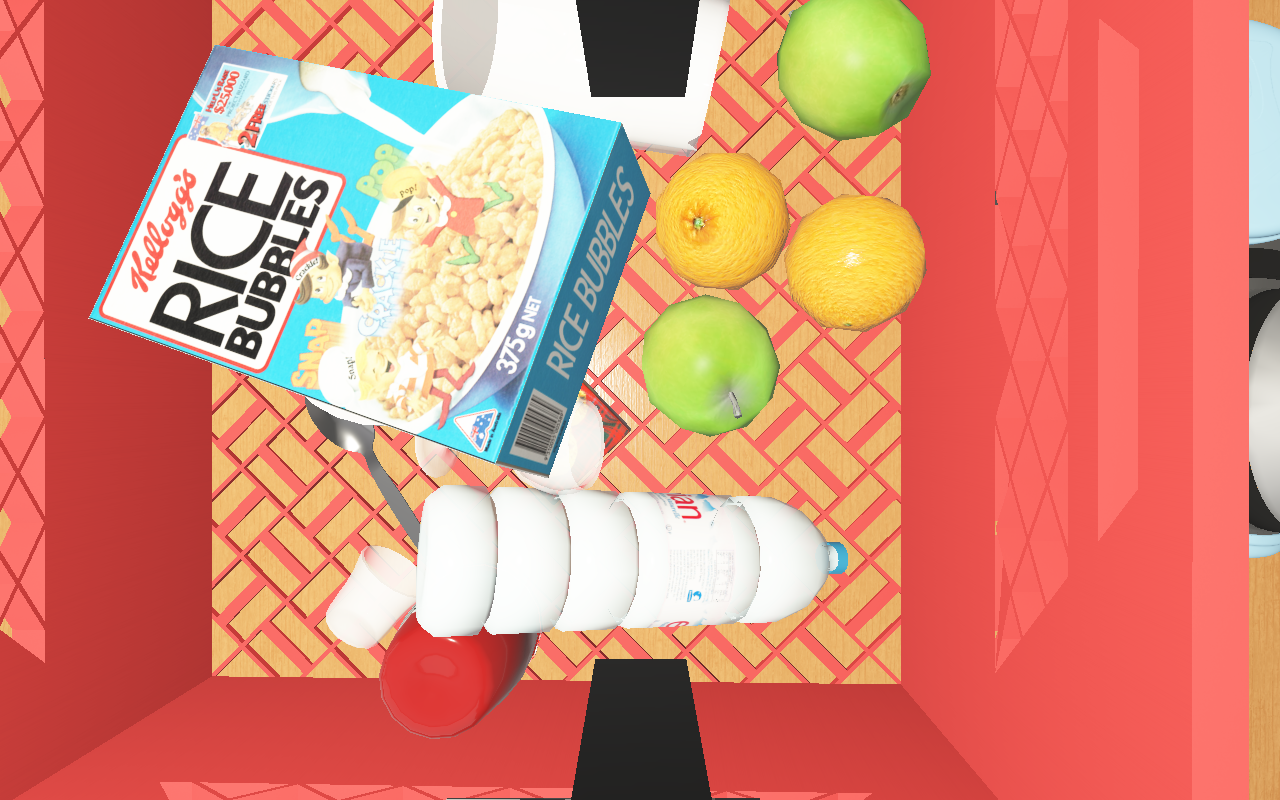
Objects in the scene:
carafe
water bottle
orange
spoon
glass
wineglass
cereal box
cereal box
biscuit box